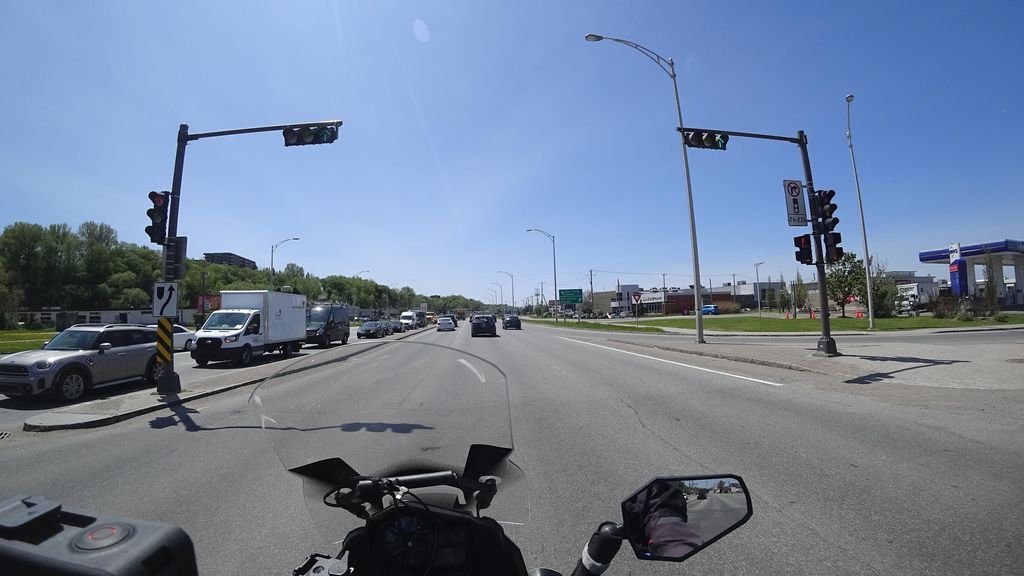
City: quebec_city